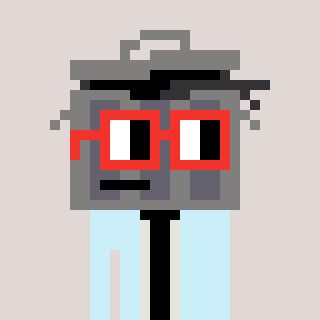
a pixel art character with square red glasses, a trashcan-shaped head and a cold-colored body on a warm background